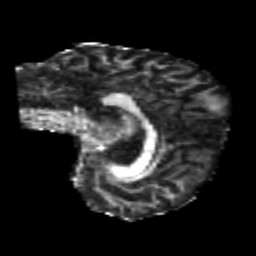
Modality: FA
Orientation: sagittal
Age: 20
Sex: female
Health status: healthy
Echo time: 0.074 s